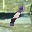
Label: 1